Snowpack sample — Loveland Pass, Silver Plume, Colorado, USA (12/14/25, 10:50 AM MST)
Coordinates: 39.664, -105.882
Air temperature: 36 °F
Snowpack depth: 67 cm
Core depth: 30 cm
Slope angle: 6°, slope face: 326°
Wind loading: low
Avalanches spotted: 0
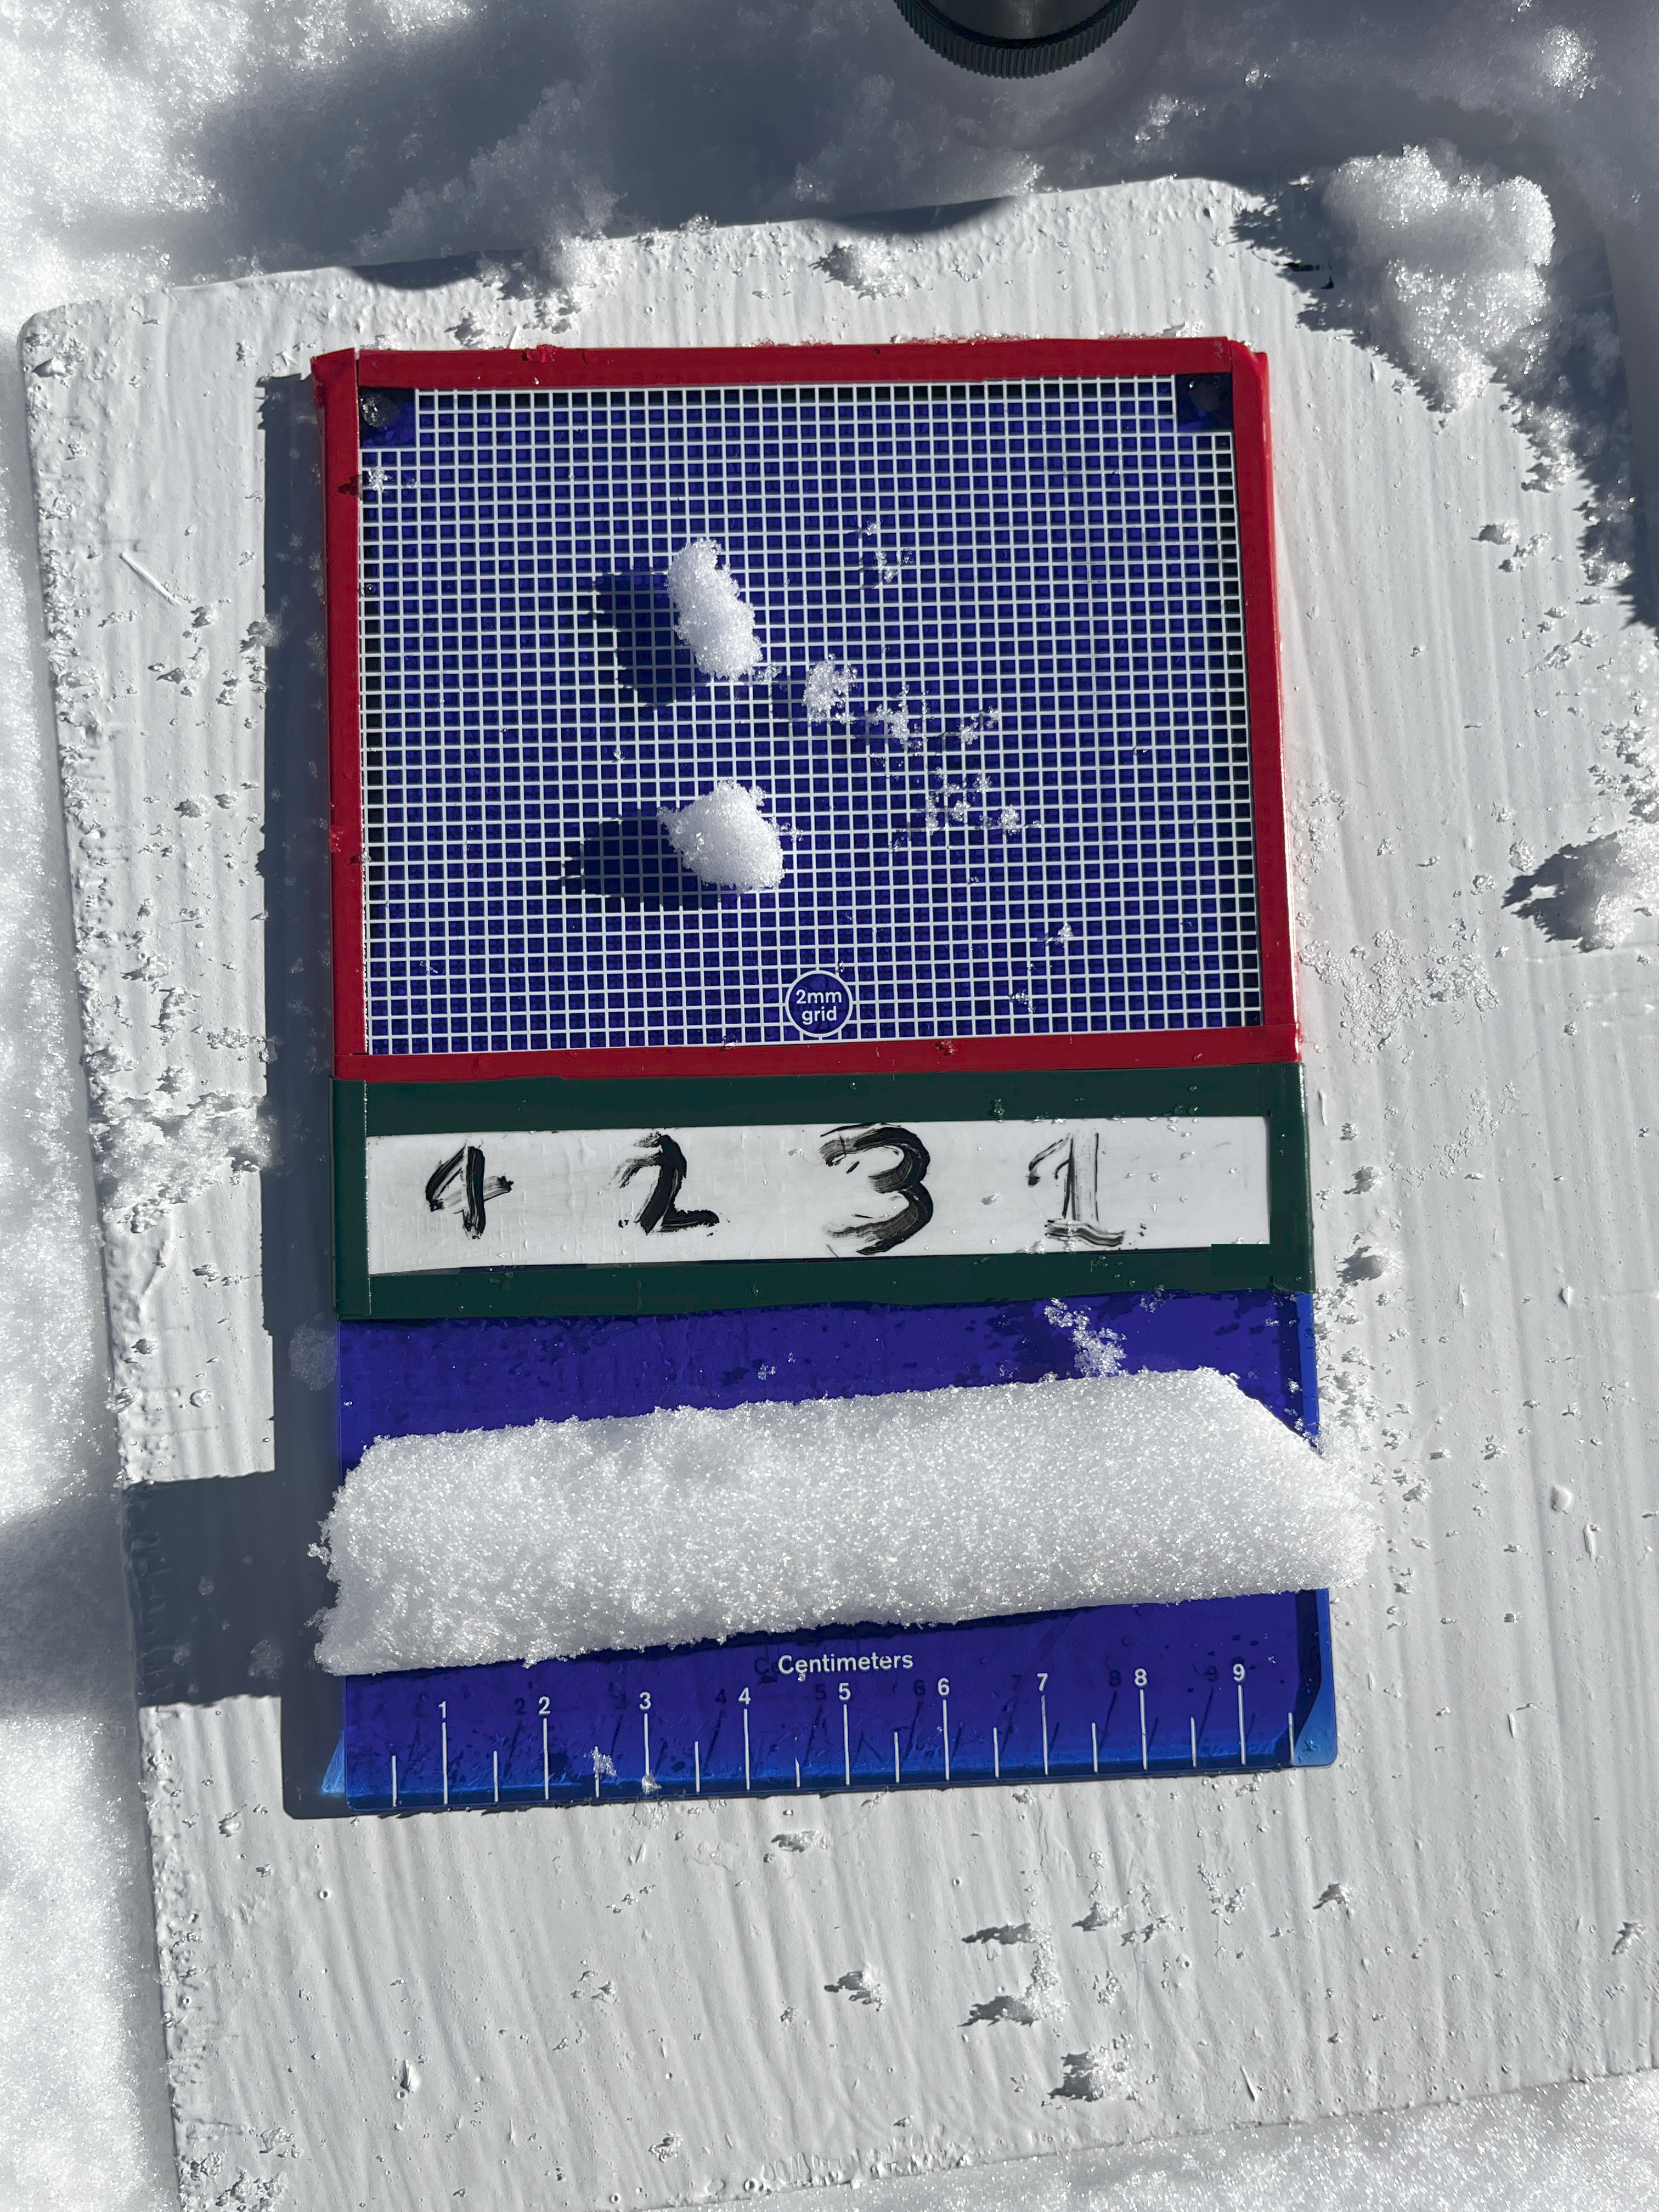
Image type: crystal_card
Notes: No avalanches spotted, very late start to the season with minimal snowpack